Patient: sex M, age 72
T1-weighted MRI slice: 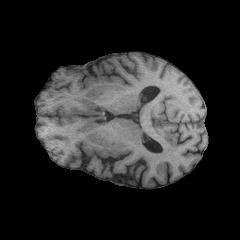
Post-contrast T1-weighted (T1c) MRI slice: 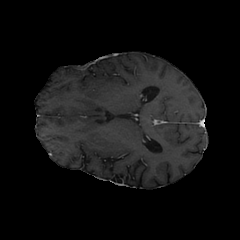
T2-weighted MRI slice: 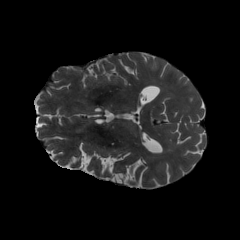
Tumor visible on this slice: no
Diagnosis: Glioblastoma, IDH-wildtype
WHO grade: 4